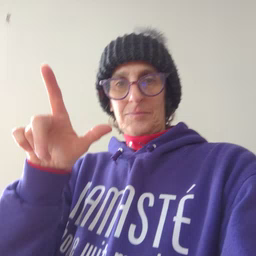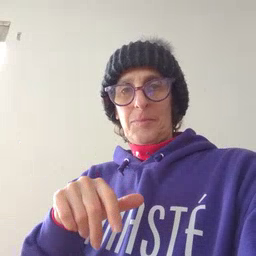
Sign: brother